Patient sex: M
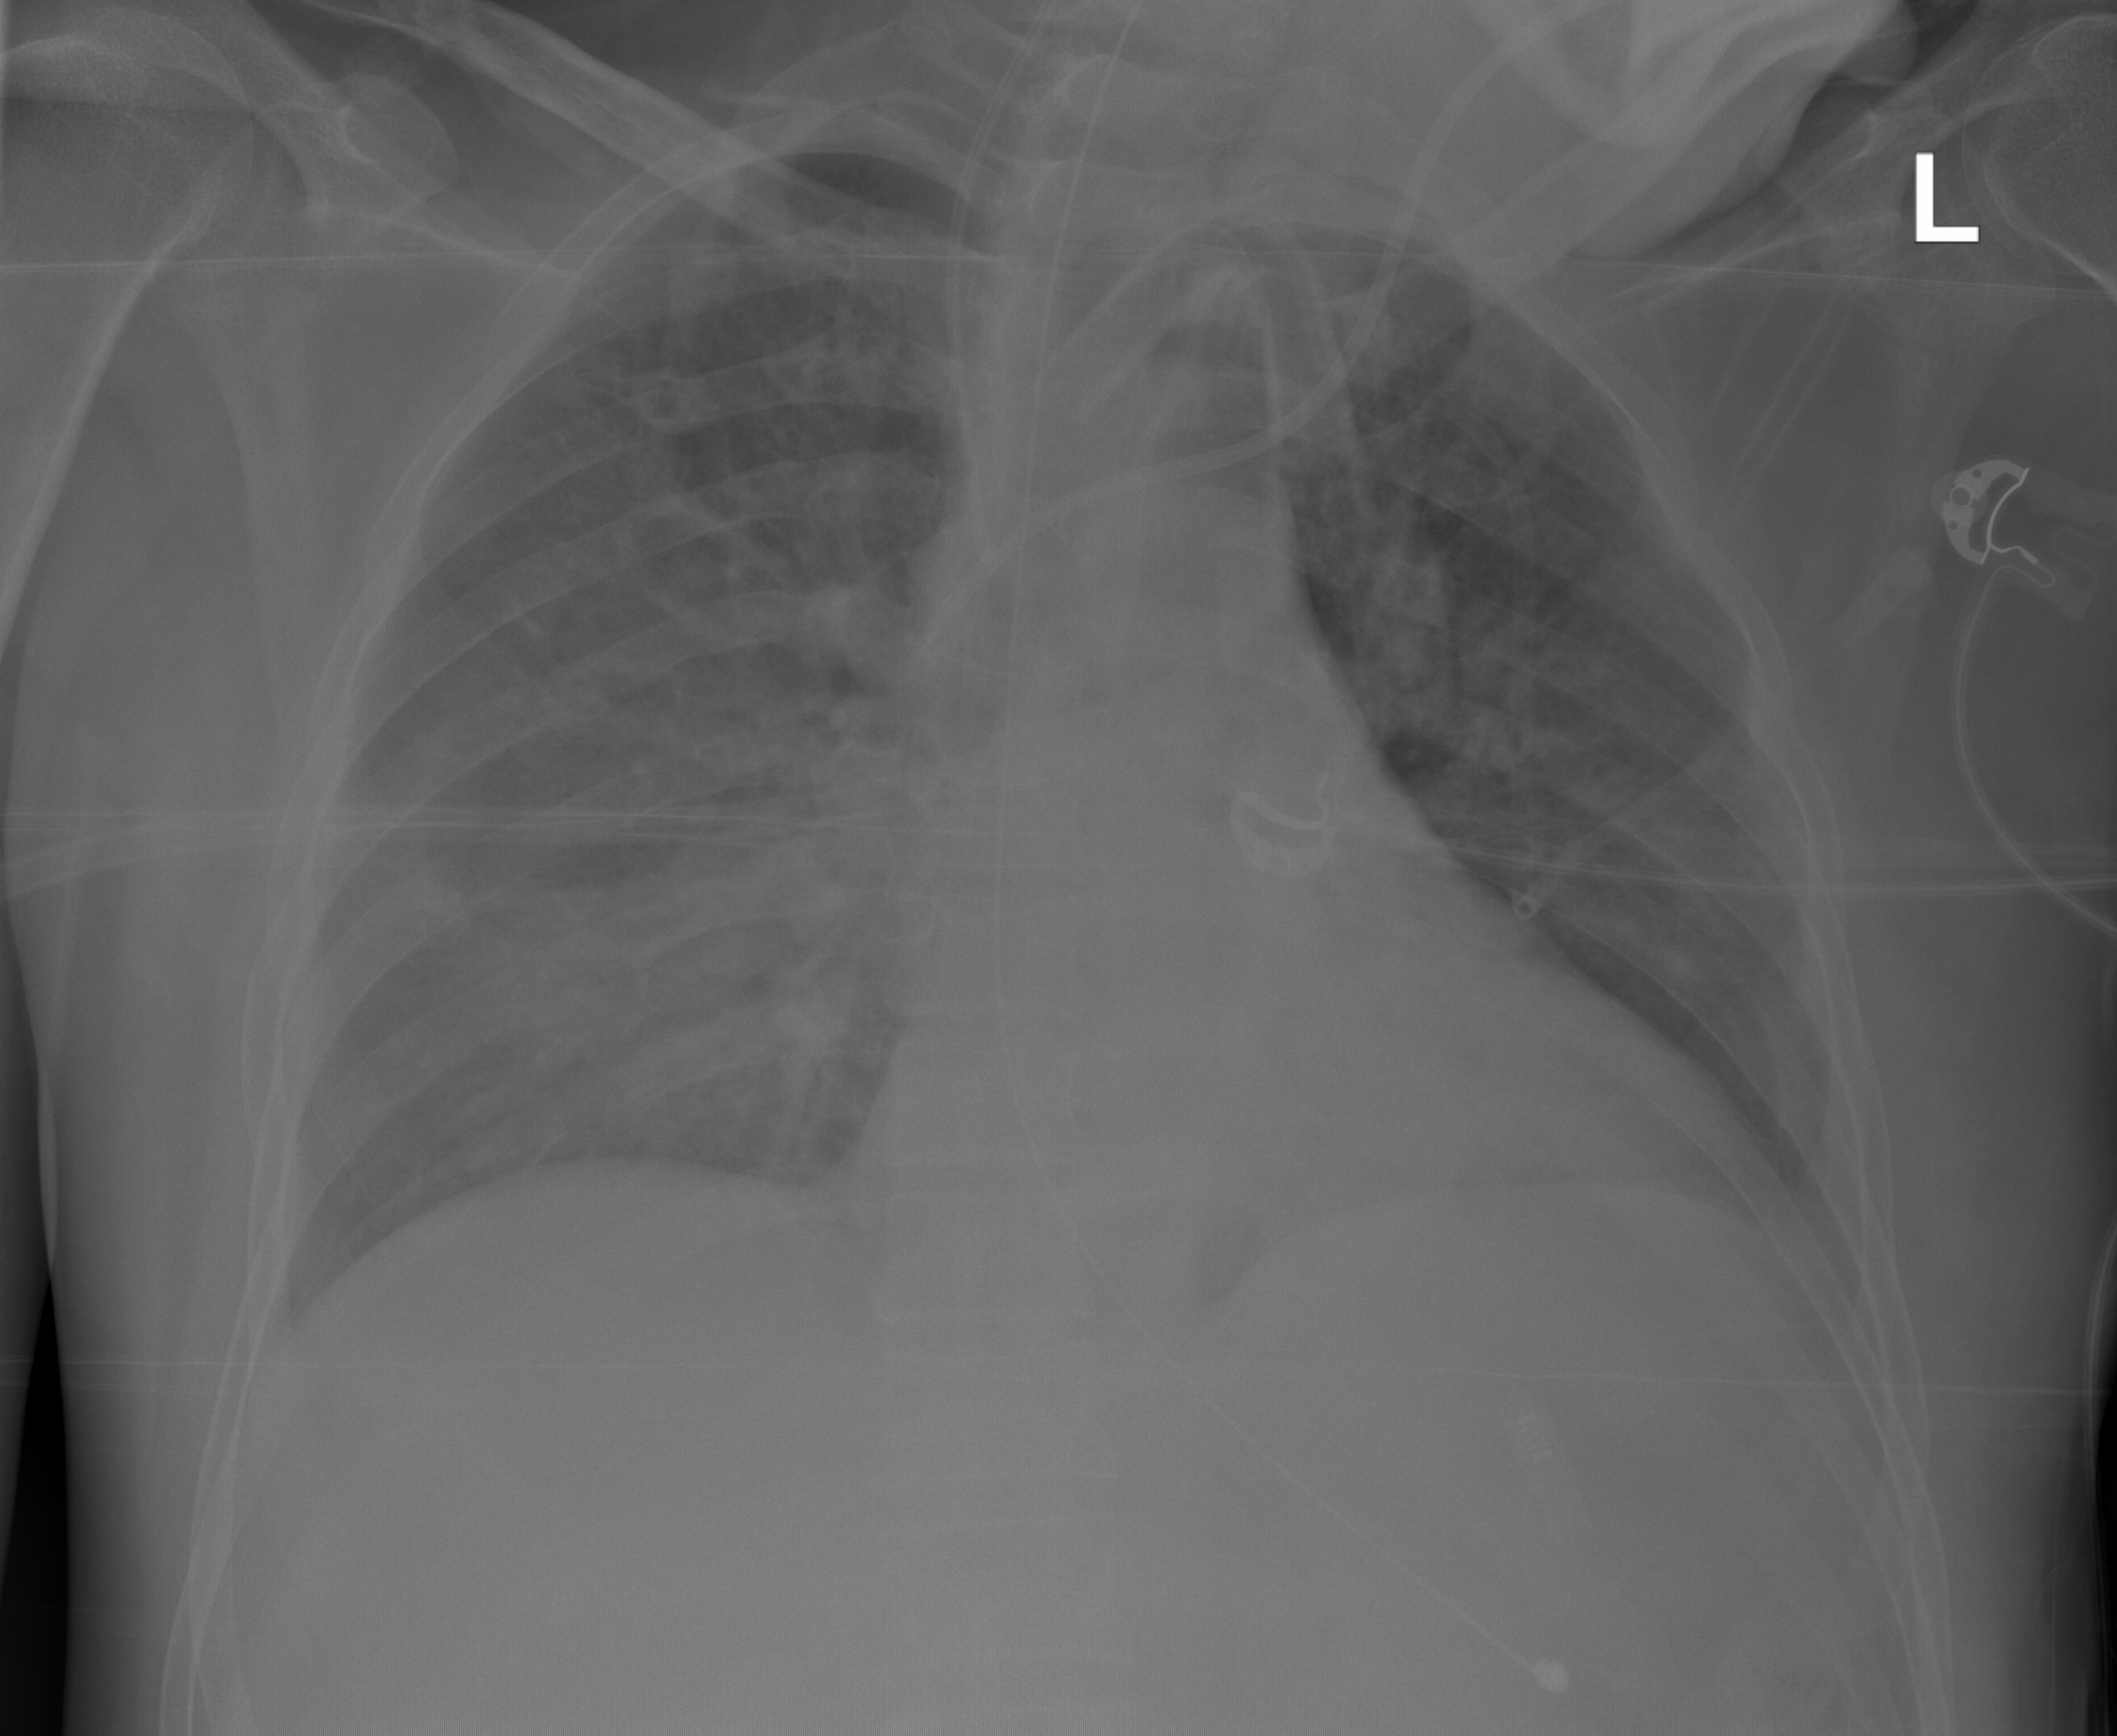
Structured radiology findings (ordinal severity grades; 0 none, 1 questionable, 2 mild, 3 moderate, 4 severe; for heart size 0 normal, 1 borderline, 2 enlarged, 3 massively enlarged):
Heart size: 0
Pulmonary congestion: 3
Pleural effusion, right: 0
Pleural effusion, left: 0
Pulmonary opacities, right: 0
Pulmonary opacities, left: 2
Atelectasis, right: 0
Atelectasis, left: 0